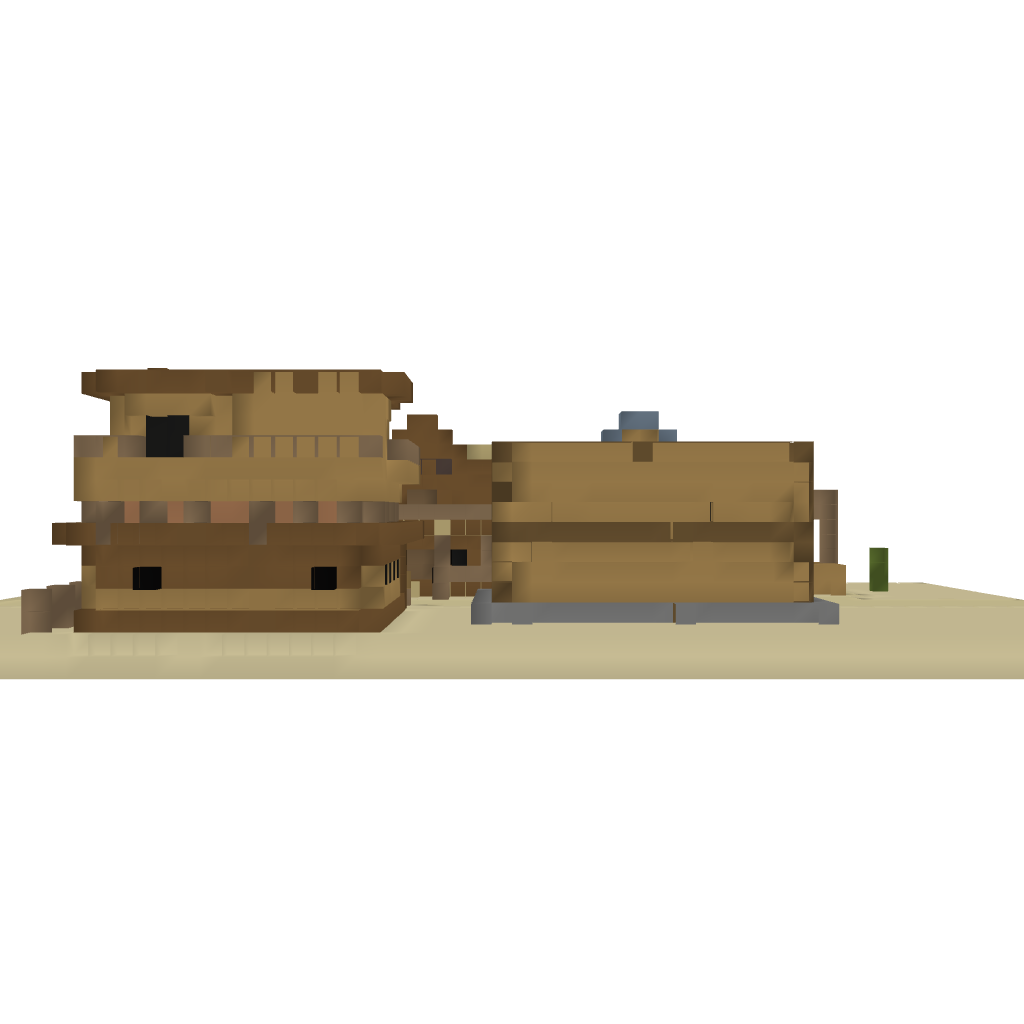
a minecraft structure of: Far west Town